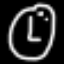
Label: clock